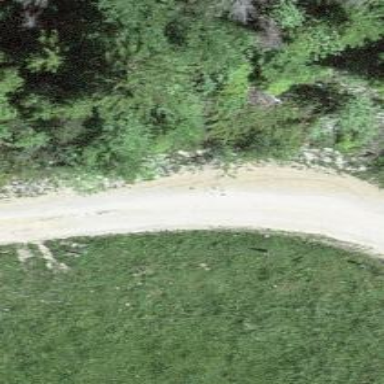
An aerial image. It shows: Service road with unpaved surface.